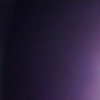
Label: space